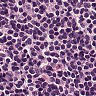
Metastatic tissue present: no